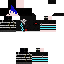
A male human skin with dark skin, wearing brown long hair dressed in a blue hoodie and black pants, featuring a closed mouth.